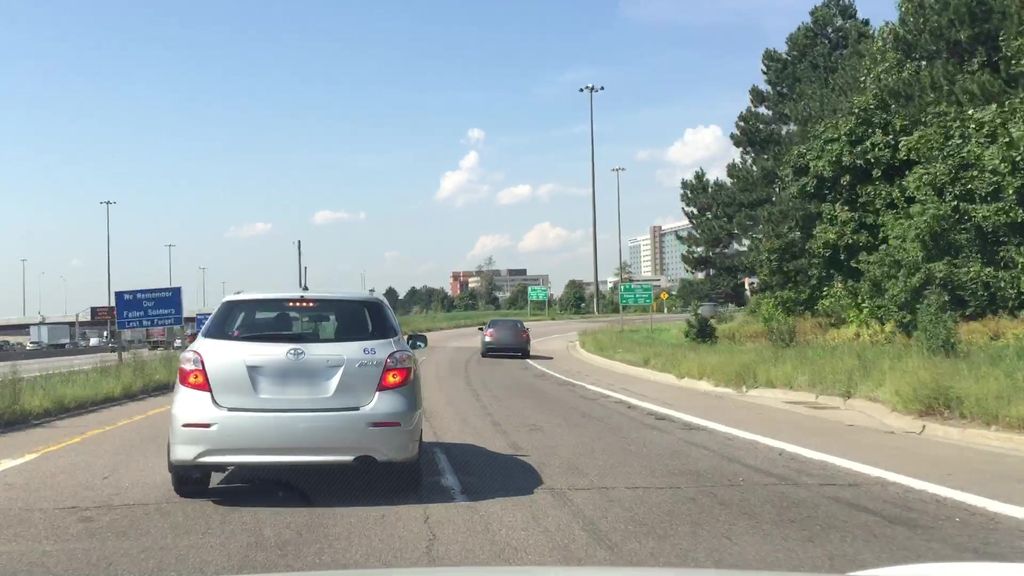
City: toronto